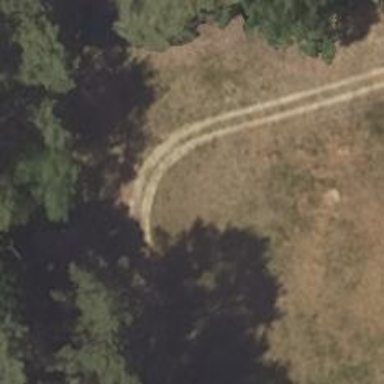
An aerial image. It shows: Dirt track with track grade of 5.